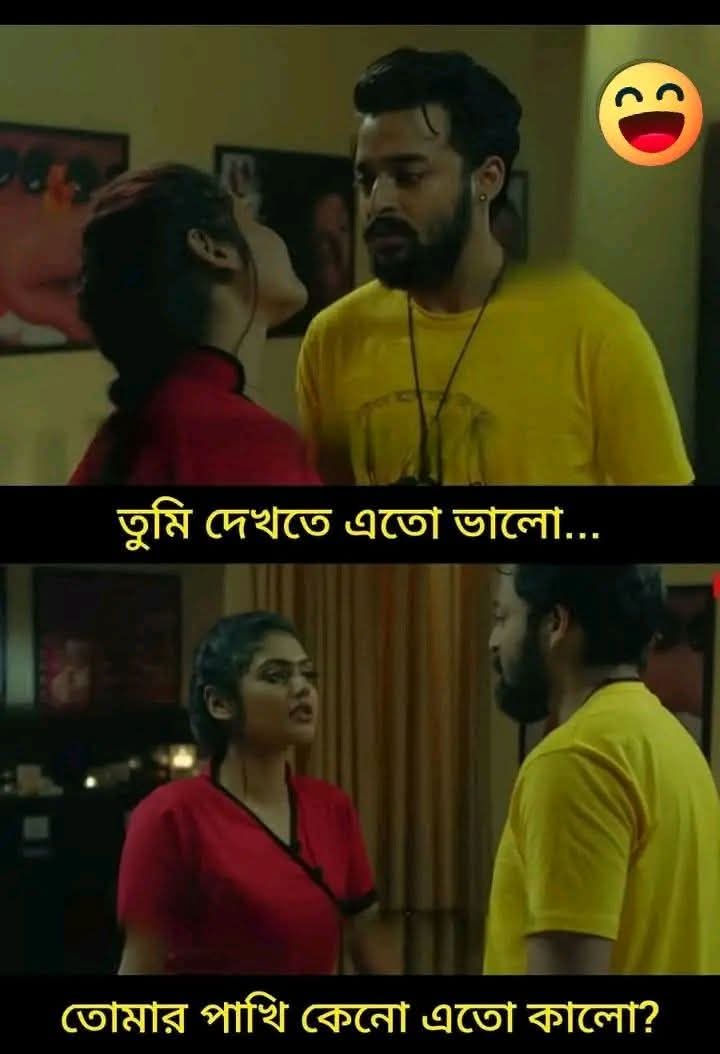
Text: তুমি দেখতে এতো ভালো...
তোমার পাখি কেনো এতো কালো?
Label: Hate
Hate category: Personal Offence
Targeted group: Individual